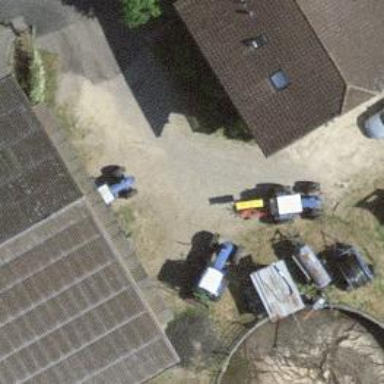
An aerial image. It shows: Farm.